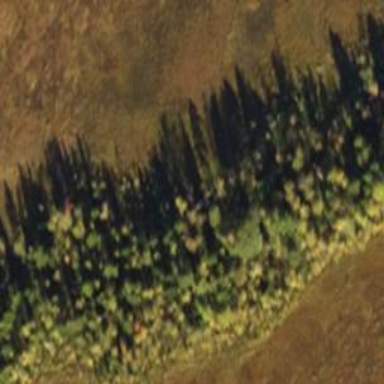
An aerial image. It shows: Forest area.